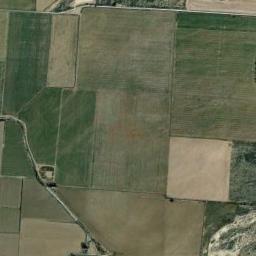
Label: rectangular_farmland